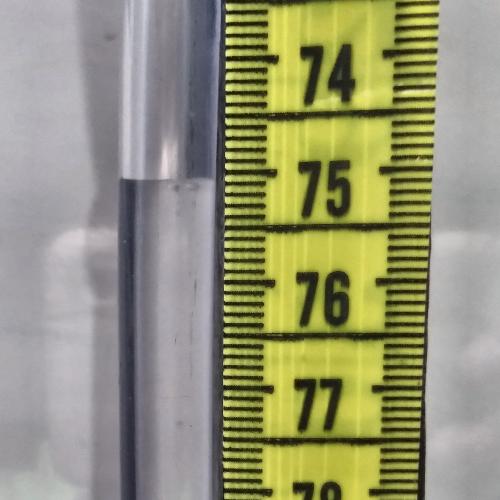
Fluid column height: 75.1 cm